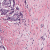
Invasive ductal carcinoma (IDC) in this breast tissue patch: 1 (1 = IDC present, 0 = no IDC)